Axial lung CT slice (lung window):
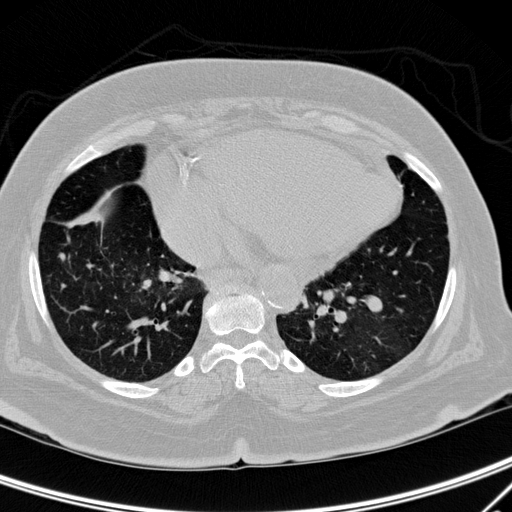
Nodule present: no